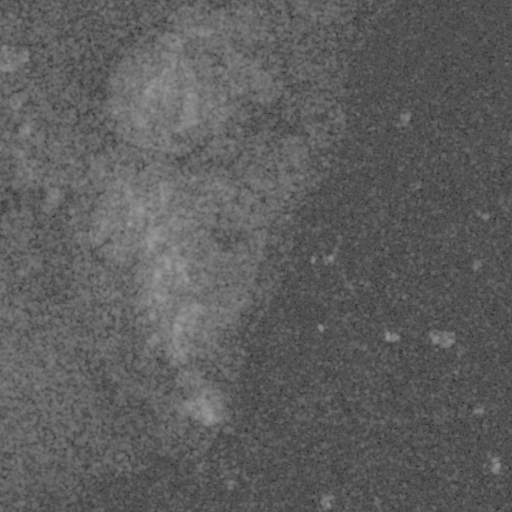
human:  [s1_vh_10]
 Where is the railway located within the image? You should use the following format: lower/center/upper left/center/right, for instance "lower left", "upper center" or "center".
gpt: The railway is located in the lower of the image.
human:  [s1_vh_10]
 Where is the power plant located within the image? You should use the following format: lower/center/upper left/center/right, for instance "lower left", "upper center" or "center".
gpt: There is no power plant in the image.

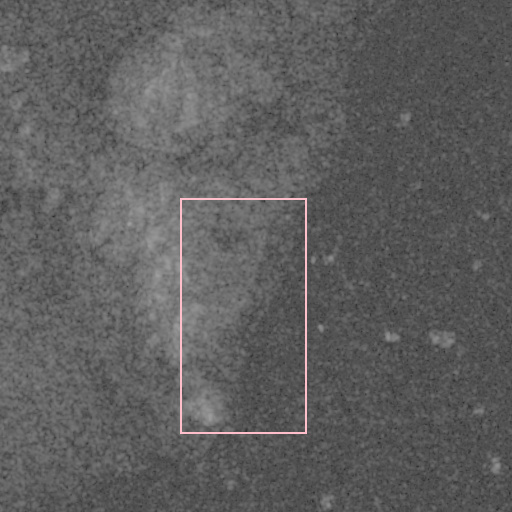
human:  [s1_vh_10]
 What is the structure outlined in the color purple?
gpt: There is no purple outline.
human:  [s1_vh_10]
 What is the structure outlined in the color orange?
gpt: There is no structure outlined in orange.